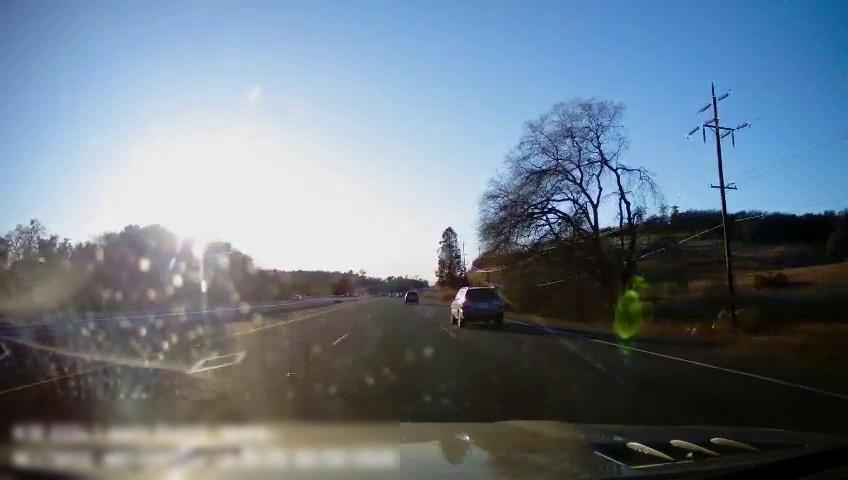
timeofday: Day
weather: Sunny
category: Drivable Space
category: Drivable Space
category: Vehicles | Car
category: Vehicles | Car
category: Lanes | Alternate Lane
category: Lanes | Current Lane
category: Lanes | Current Lane
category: Lanes | Alternate Lane